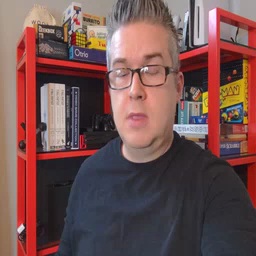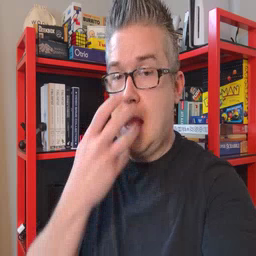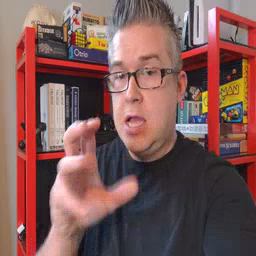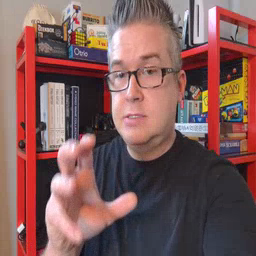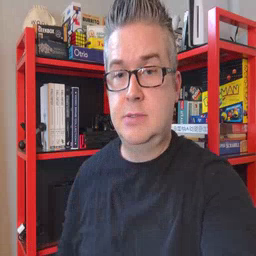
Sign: hot